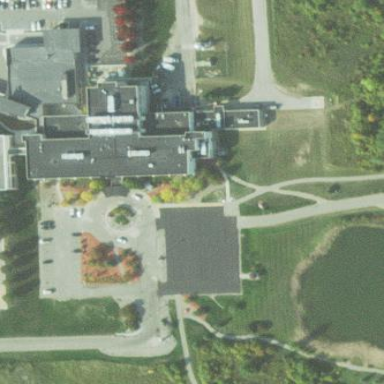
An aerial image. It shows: Healthcare facility identified as hospital.